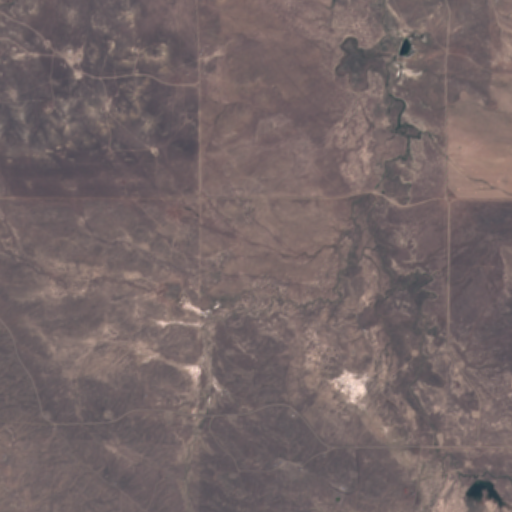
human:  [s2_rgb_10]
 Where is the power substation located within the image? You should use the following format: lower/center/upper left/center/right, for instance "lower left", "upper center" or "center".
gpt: The power substation is located in the lower center of the image.
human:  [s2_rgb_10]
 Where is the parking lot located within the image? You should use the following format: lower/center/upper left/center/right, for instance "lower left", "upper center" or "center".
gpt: There is no parking lot in the image.